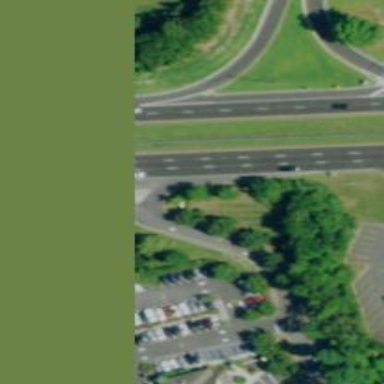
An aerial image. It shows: Urban freeway or expressway trunk route.